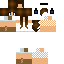
A female human skin with medium skin, wearing brown long hair dressed in a blue tshirt and brown pants, featuring a closed mouth.